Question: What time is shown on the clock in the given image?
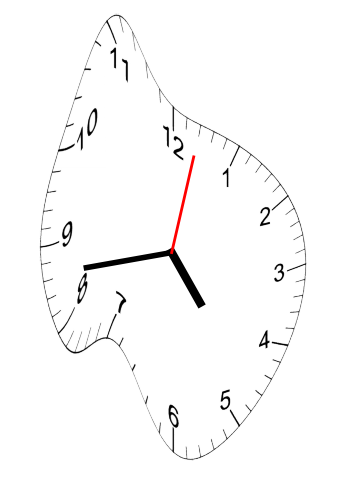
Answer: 04:43:02